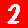
Digit: 2